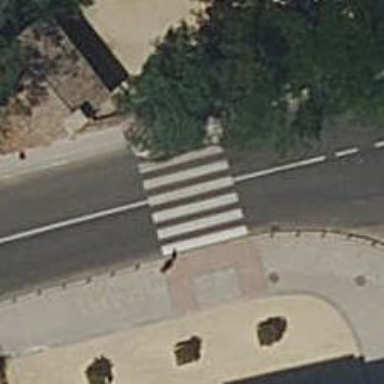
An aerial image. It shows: Uncontrolled crossing on the road.